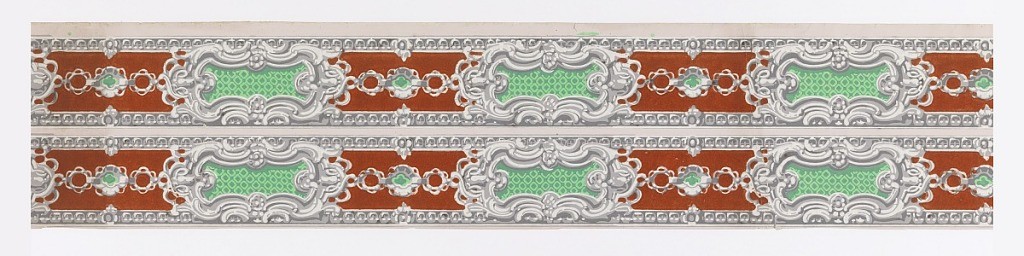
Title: Border
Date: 1835–60
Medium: Block-printed and flocked on machine made paper
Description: Molded bead edgings bracket a wide central design of rococo cartouches with plain diamond diaper centers connected by chains which have a quatrefoil as their center link. Printed in brick-red flocking, grays, white and greens over a pink base coat.

H# 188